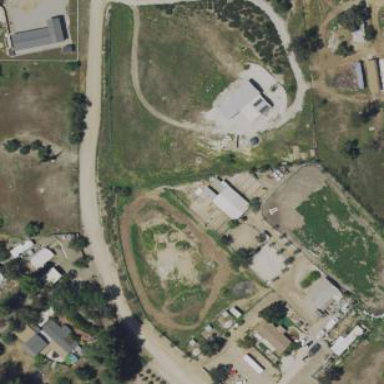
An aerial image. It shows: Farmyard area.